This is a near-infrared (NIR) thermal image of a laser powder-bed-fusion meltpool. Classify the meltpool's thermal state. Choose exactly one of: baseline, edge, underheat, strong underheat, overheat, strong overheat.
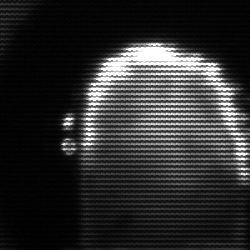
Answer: baseline